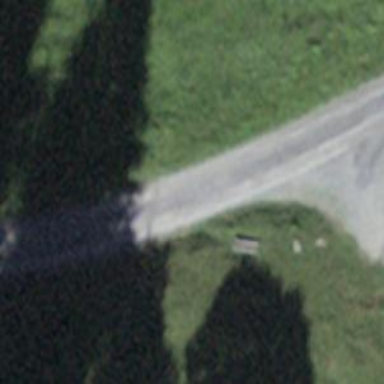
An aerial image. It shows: Bench.